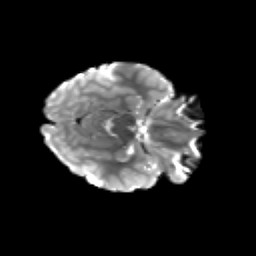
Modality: T2w
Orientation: axial
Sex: male
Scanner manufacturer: siemens
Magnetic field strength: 3 T
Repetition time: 5 s
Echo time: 0.071 s